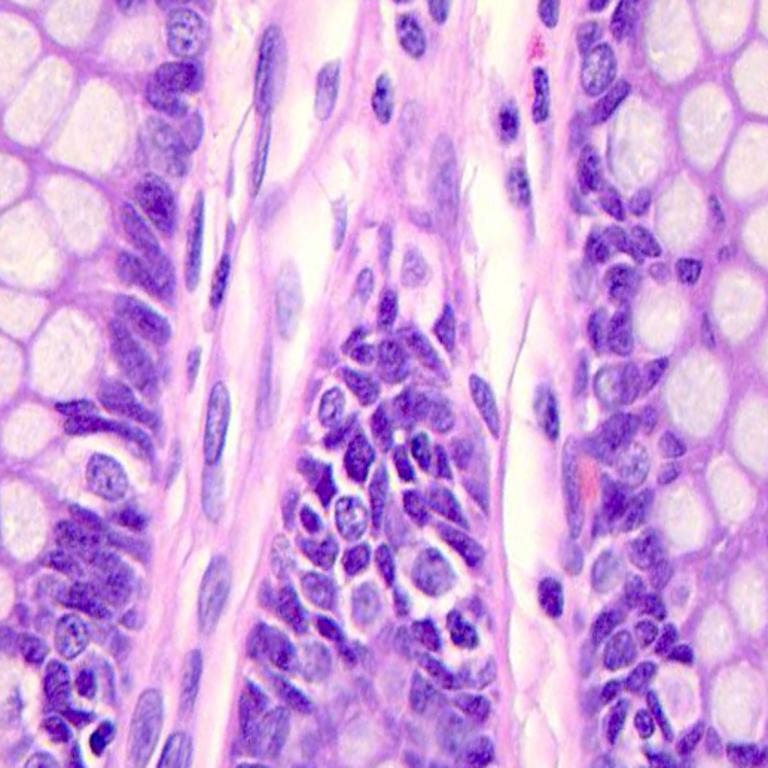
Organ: colon
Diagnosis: benign